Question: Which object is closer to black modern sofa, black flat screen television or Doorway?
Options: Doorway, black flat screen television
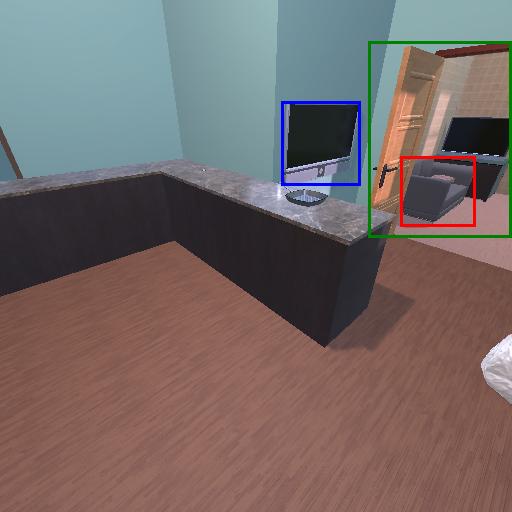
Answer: Doorway